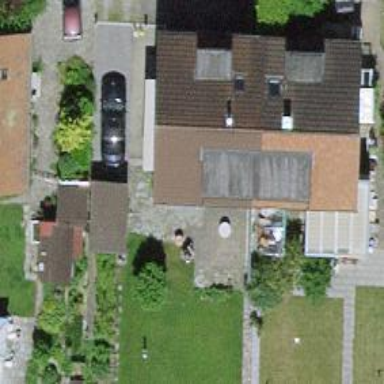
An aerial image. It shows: Residential building.